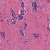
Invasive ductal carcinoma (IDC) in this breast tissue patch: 1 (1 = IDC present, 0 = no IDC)